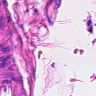
Metastatic tissue present: no